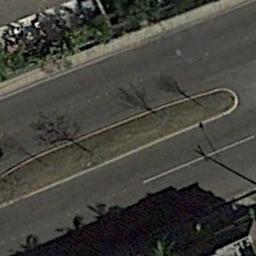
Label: freeway